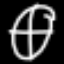
Label: clock